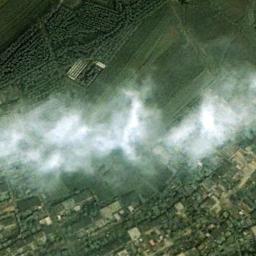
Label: cloud